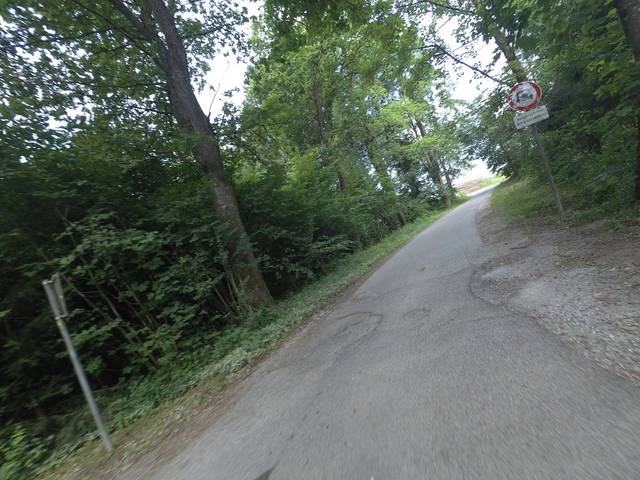
Region: Germany
Coordinates: 47.777, 12.995